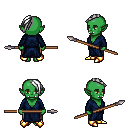
a pixel art fantasy rpg character, female body template, orc, green skin, blue robe, robe skirt, white long mohawk hairstyle, gold boots, spear, four views (front, back, left, right), 2x2 character sprite sheet, small pixel art, hard edges, no anti-aliasing